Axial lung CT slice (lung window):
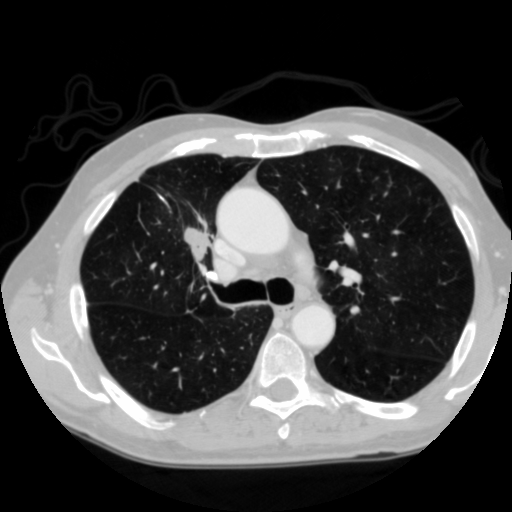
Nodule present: no